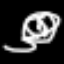
Label: clock